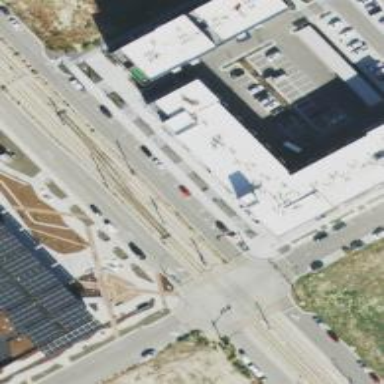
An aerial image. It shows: Light rail electrified with contact line.